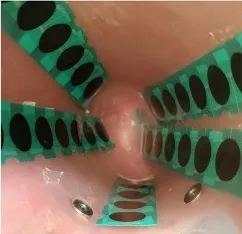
The sensor configuration used for dataset3.
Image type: radiology (ct)